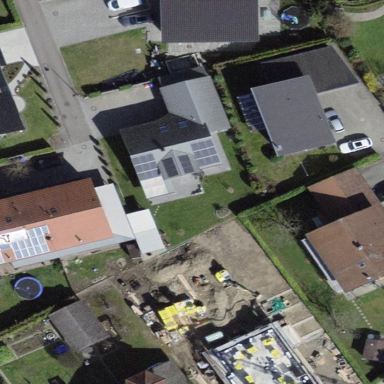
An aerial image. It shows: Simple and straightforward house.